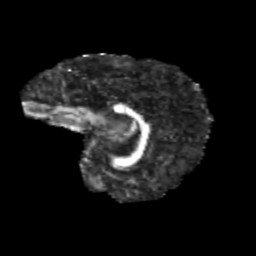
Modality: FA
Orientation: sagittal
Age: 13
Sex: male
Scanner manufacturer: siemens
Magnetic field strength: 3 T
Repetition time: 3.8 s
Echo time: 0.07 s